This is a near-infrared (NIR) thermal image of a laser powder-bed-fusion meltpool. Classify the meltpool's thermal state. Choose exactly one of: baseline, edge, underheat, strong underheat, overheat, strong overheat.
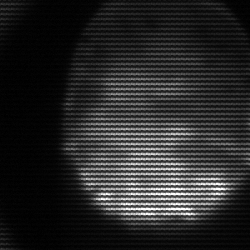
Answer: edge